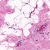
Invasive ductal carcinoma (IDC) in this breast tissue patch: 0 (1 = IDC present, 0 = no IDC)